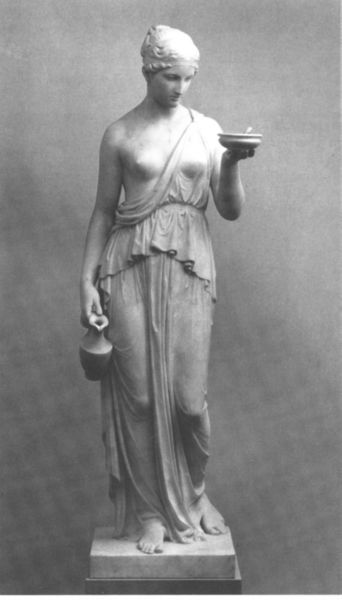
Titel: Hebe
Künstler: Bertel Thorvaldsen
Institution: Kopenhagen, Thorvaldsen Museum
Schlagwörter: nackt, weiß, brust, busen, frau, haar, hell, kleid, marmor, band, schale, stein, tragen, gehen, stehend, klassizismus, kanne, krug, skulptur, kerze, robe, konzentriert, halbnackt, nachdenklich, berlin, antike, wachs, fließend, klassik, römisch, skultpur, thorvaldsen, canova, hebe, brist, dchale